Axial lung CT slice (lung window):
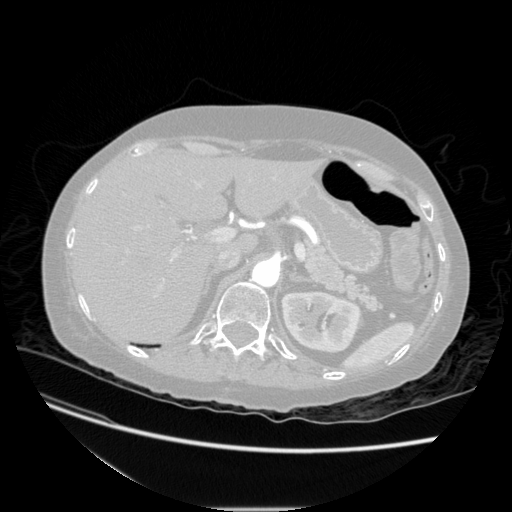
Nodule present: no